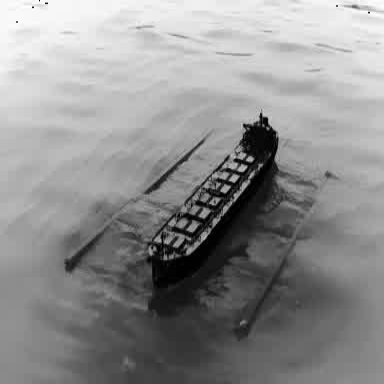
There is a liner in the infrared image.